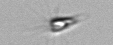
Label: Calciopappus